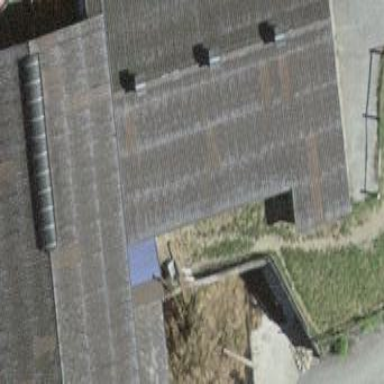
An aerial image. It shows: Barn.